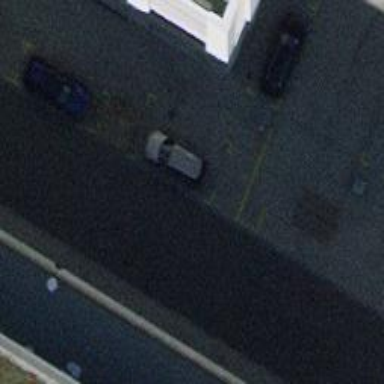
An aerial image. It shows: Parking space designated for disabled individuals.